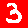
Digit: 3